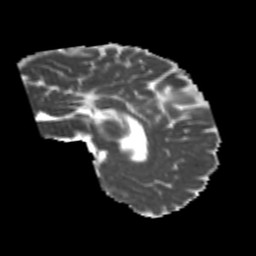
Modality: MD
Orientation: sagittal
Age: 22
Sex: male
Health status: healthy
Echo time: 0.074 s